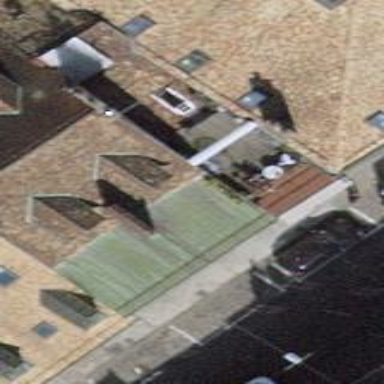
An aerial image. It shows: Building with gabled roof covered in roof tiles. The roof orientation is across the structure.